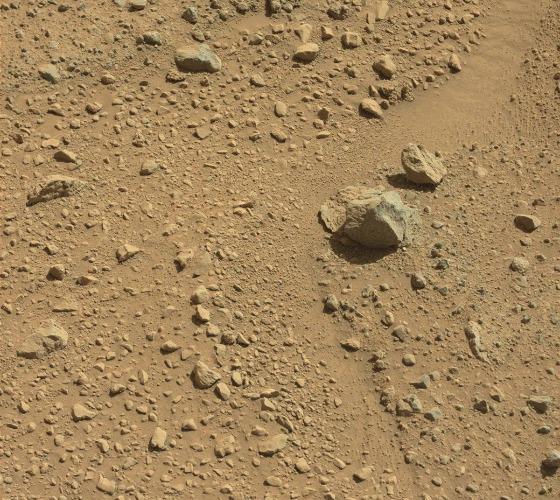
Terrain classes present: Gravel / Sand / Soil, Rock, Shadow, Track